Interaction volume radius: 10 \u00c5
Interaction volume height: 10 \u00c5
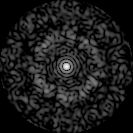
Disorder parameter: 0.8748